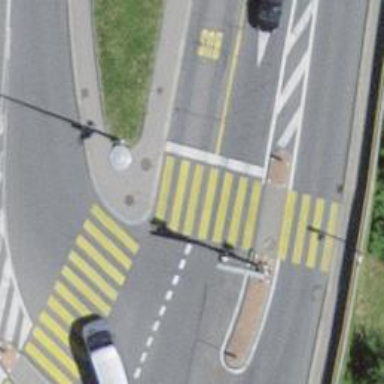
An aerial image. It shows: Crossing with traffic signals and central island.